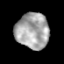
Tissue: prostate
Cell type: Epithelial cells
Senescence score: 0.3494
Nuclear area (px): 1165
Mean DAPI intensity: 166.827